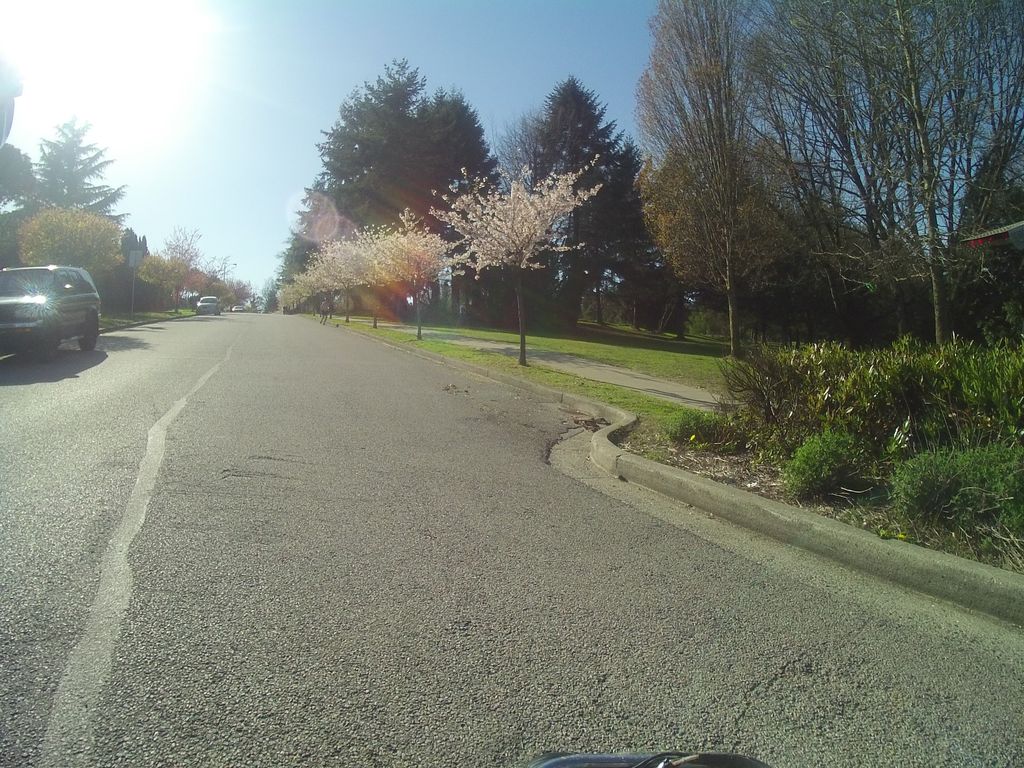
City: vancouver